【题型】解答题　【知识点】解析几何　【难度】medium
已知椭圆$C_1$的方程为$\frac{x^2}{3}+y^2=1$，右顶点为$A$，上顶点为$B$，椭圆$C_2$的中心位于坐标原点，两个椭圆的离心率相等.

(1) 若椭圆$C_2$的方程是$\frac{x^2}{a^2}+\frac{y^2}{2a}=1(a>0)$，焦点在$x$轴上，求$a$的值；

(2) 设椭圆$C_2$的焦点在$x$轴上，直线$AB$与$C_2$相交于点$C$、$D$，若$|CD|=3|AB|$，求$C_2$的标准方程；

(3) 设椭圆$C_2$的焦点在$y$轴上，点$P$在$C_1$上，点$Q$在$C_2$上. 若存在$\triangle APQ$是等腰直角三角形，且$|AP|=|AQ|$，求$C_2$的长轴的取值范围.
【解答】
\bigskip

\textbf{【详解】}
(1) 由题，椭圆$C_1$的离心率为$\frac{\sqrt{6}}{3}$，椭圆$C_2$的离心率为$\frac{\sqrt{a^2-2a}}{a}$，
\[
\frac{\sqrt{6}}{3}=\frac{\sqrt{a^2-2a}}{a}
\]
解得$a=6$.

(2) 由题，$A(\sqrt{3},0)$，$B(0,1)$，所以$|AB|=2$，直线$AB$的方程为$y=-\frac{\sqrt{3}}{3}x+1$，

设$C_2$的方程为$x^2+3y^2=\lambda(\lambda>0)$，$C(x_1,y_1)$，$D(x_2,y_2)$，

联立直线$AB$与椭圆$C_2$的方程
\[
\begin{cases}
y=-\frac{\sqrt{3}}{3}x+1 \\
x^2+3y^2=\lambda
\end{cases}
\]
代入整理得$2x^2-2\sqrt{3}x+3-\lambda=0$，

$\Delta=12-8(3-\lambda)=8\lambda-12>0$，可得$\lambda>12$，

由韦达定理可得$x_1+x_2=\sqrt{3}$，$x_1x_2=\frac{3-\lambda}{2}$，

故
\[
|CD|=\sqrt{1+\left(-\frac{\sqrt{3}}{3}\right)^2}|x_1-x_2|
=\frac{2}{\sqrt{3}}\sqrt{(x_1+x_2)^2-4x_1x_2}
=\frac{2}{\sqrt{3}}\sqrt{3-2(3-\lambda)}
\]
\[
=\frac{2}{\sqrt{3}}\sqrt{2\lambda-3}=3|AB|=6
\]
解得$\lambda=15$.

所以$C_2$的标准方程为$\frac{x^2}{15}+\frac{y^2}{5}=1$.

(3) 由题，设$C_2$的方程为$3x^2+y^2=\lambda(\lambda>0)$，

由题意，$AP \perp AQ$且$|AP|^2=|AQ|^2$，

任取$C_1$上一点$P(x_0,y_0)$（不与点$A$重合），则$|AP|^2=(x_0-\sqrt{3})^2+y_0^2$，$k_{AP}=\frac{y_0}{x_0-\sqrt{3}}$.

设$Q(x_Q,y_Q)$，则$|AQ|^2=(x_Q-\sqrt{3})^2+y_Q^2$，

直线$AQ$的方程为$x=\frac{1}{k_{AQ}}y+\sqrt{3}=-k_{AP}y+\sqrt{3}$，故$x_Q-\sqrt{3}=-k_{AP}y_Q$，

代入得
\[
|AQ|^2 = (x_Q-\sqrt{3})^2 + y_Q^2 = (k_{AP}^2 + 1)y_Q^2
= \frac{(x_0-\sqrt{3})^2 + y_0^2}{(x_0-\sqrt{3})^2}y_Q^2
= \frac{|AP|^2}{(x_0-\sqrt{3})^2}y_Q^2,
\]

因为$|AP|^2 = |AQ|^2$，解得$y_Q^2 = (x_0-\sqrt{3})^2$，

由对称性，不妨设$y_Q = x_0 - \sqrt{3}$，代回直线$AQ$方程可解得$Q(\sqrt{3}-y_0, x_0-\sqrt{3})$，

而点$Q$位于$C_2$上，所以
\[
\lambda = 3(\sqrt{3}-y_0)^2 + (x_0-\sqrt{3})^2
= 3(y_0^2 - 2\sqrt{3}y_0 + 3) + x_0^2 - 2\sqrt{3}x_0 + 3
\]
\[
= (x_0^2 + 3y_0^2) + 12 - 2\sqrt{3}(x_0 + 3y_0),
\]
$P(x_0,y_0)$为$C_1$上任一点，所以$x_0^2 + 3y_0^2 = 3$为定值，化简得
\[
\lambda = 15 - 2\sqrt{3}(x_0 + 3y_0).
\]

设$x_0 + 3y_0 = b$，$P(x_0,y_0)$为$C_1$上任一点，即
\[
\begin{cases}
\frac{x_0^2}{3} + y_0^2 = 1 \\
x_0 + 3y_0 = b
\end{cases}
\]
有解.

整理得$12y_0^2 - 6by_0 + b^2 - 3 = 0$，
\[
\Delta = 36b^2 - 48(b^2 - 3) = 12(12 - b^2) \ge 0,
\]
解得$b \in [-2\sqrt{3}, 2\sqrt{3}]$，所以$\lambda = 15 - 2\sqrt{3}b \in [3, 27]$.

故$C_2$的长轴长$2\sqrt{\lambda} \in [2\sqrt{3}, 6\sqrt{3}]$.

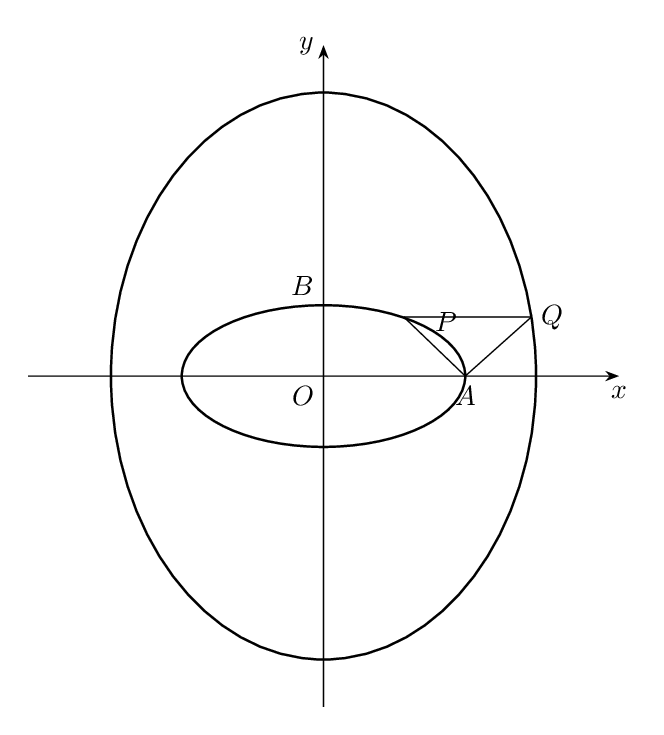